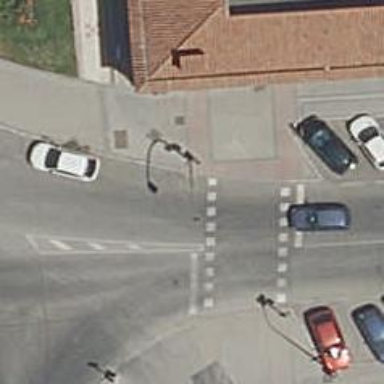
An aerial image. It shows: Crossing with traffic signals.